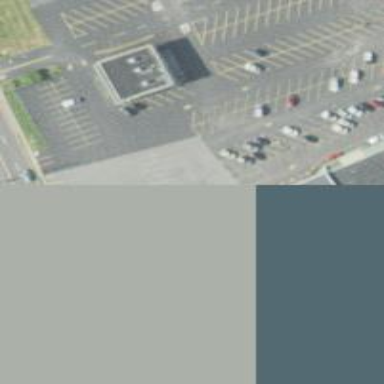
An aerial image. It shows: Parking area with surface.